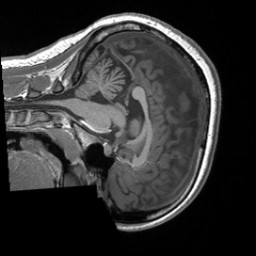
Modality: T1w
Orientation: sagittal